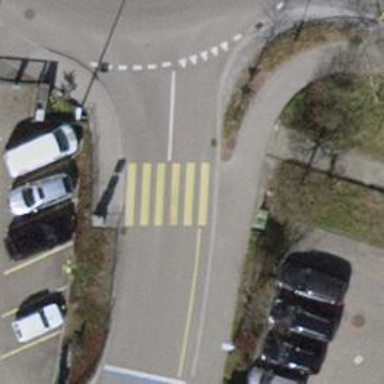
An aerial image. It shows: Pedestrian crossing with zebra markings on the footway.